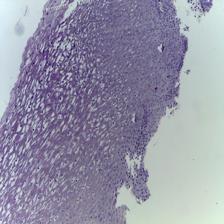
Diagnosis: OSCC